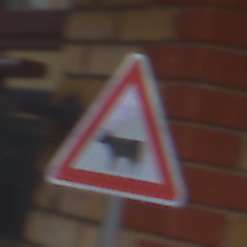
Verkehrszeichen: ViehtriebRechts
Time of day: MorningAfternoon
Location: Outdoor (Urban)
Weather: Overcast
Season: NotSpecified
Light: Natural